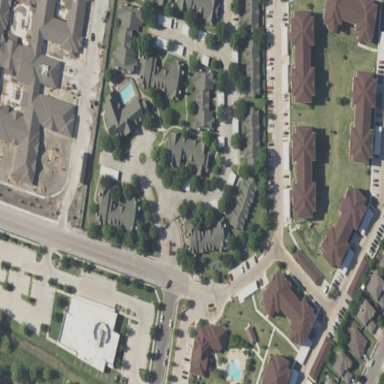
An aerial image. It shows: Residential area with apartments.